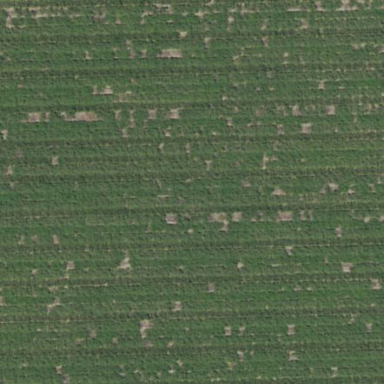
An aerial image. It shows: Almond orchard with rows of almond trees.